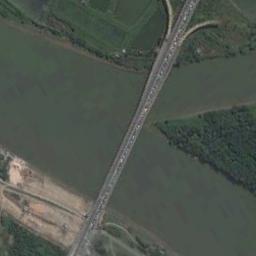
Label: bridge